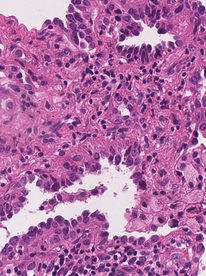
Tumor epithelial tissue: yes
Tumor-associated stroma tissue: yes
Normal tissue: no